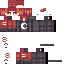
A male human skin with dark skin, wearing brown helmet dressed in a red hoodie and brown pants, featuring a closed mouth.